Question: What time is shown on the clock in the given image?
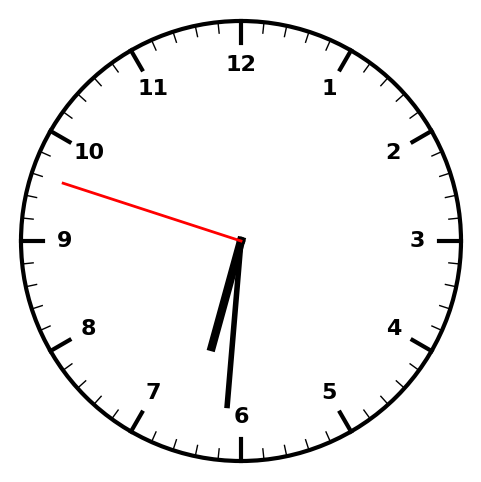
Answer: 06:30:48